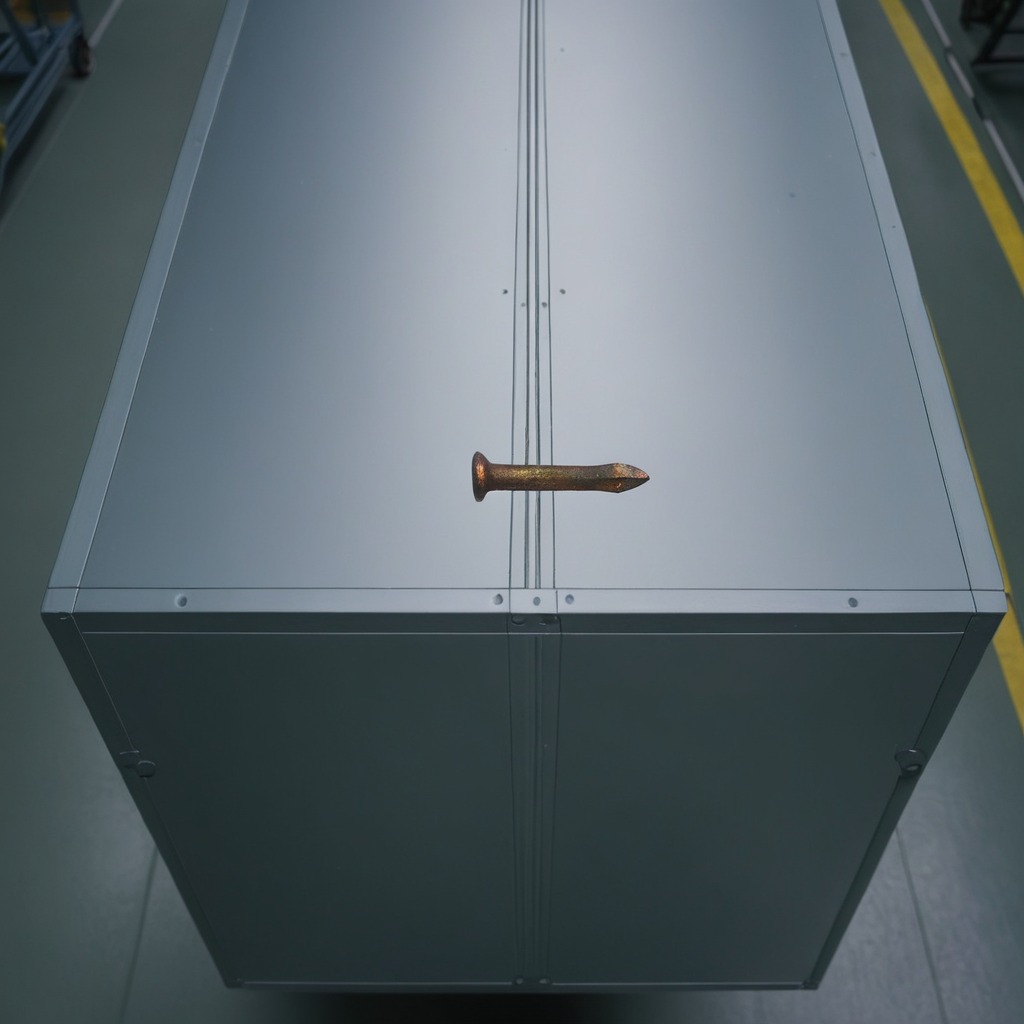
An iron nail is lying on the toolbox surface in the airplane hangar workshop.